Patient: sex F, age 65
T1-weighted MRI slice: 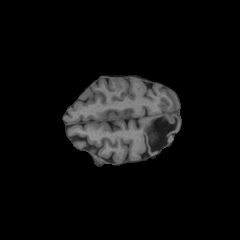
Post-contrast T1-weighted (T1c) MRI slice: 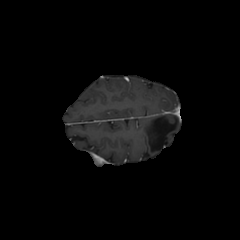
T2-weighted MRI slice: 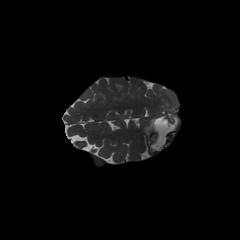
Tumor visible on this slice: yes
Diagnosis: Glioblastoma, IDH-wildtype
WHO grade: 4